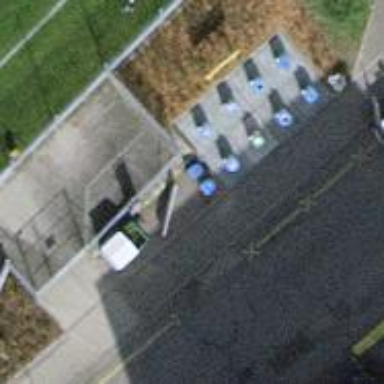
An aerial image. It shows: Recycling facility.